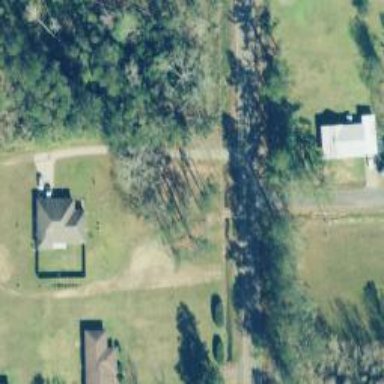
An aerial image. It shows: Residential road.